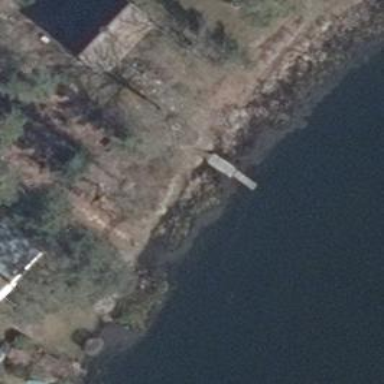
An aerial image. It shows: Man-made pier.